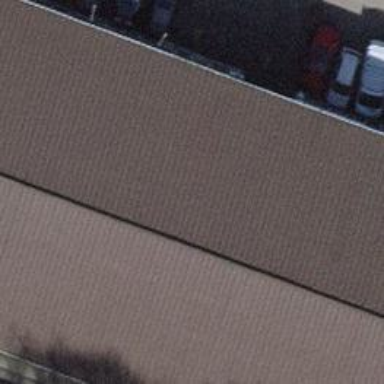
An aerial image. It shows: Car repair shop.